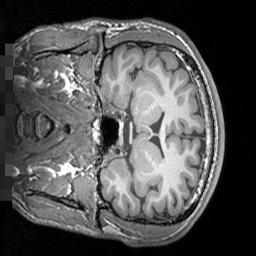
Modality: T1w
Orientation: coronal
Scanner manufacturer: siemens
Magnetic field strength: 3 T
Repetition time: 1.5 s
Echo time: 0.00291 s